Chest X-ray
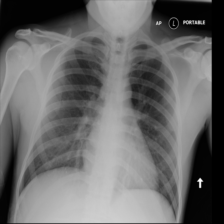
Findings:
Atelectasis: negative
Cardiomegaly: negative
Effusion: negative
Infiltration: negative
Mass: negative
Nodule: negative
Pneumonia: negative
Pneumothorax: negative
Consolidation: negative
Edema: negative
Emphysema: negative
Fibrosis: negative
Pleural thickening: negative
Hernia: negative